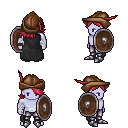
a pixel art fantasy rpg character, male body template, dark elf, purple skin, black cape, metal pants, ruby red swoop hairstyle, leather cap, white cloth bandages, metal boots, shield, four views (front, back, left, right), 2x2 character sprite sheet, small pixel art, hard edges, no anti-aliasing